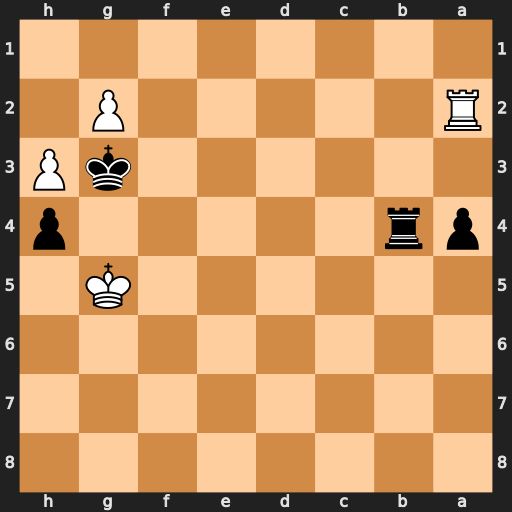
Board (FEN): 8/8/8/6K1/pr5p/6kP/R5P1/8
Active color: b
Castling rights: -
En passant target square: -
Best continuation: Rb5+ Kf6 Ra5